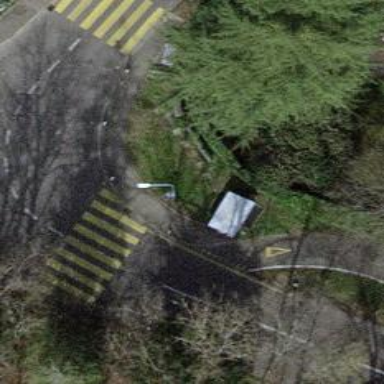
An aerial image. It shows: Asphalt sidewalk next to cycleway.